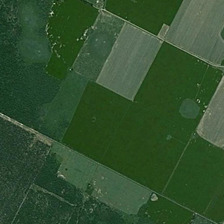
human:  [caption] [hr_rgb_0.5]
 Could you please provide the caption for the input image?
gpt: many pieces of farmlands are together .

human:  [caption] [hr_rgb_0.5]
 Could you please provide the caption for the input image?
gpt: many pieces of farmlands are together .

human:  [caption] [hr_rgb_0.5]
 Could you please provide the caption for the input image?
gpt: many pieces of farmlands are together .

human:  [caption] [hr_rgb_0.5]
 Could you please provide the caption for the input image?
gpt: many pieces of farmlands are together .

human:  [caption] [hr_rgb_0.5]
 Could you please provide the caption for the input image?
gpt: many pieces of farmlands are together .